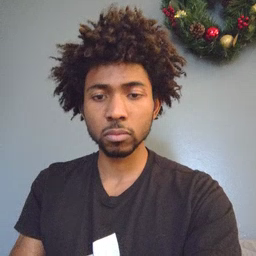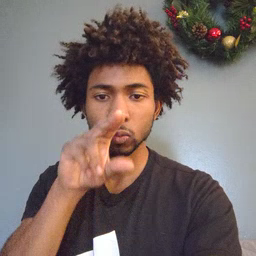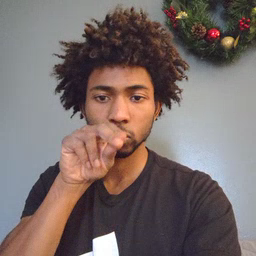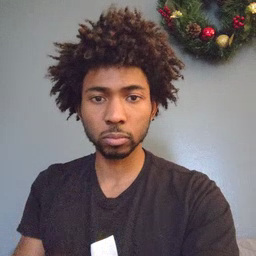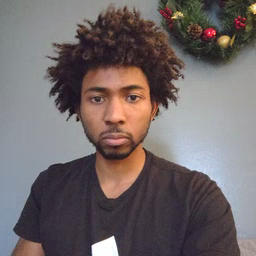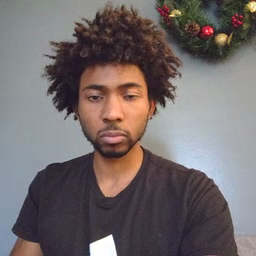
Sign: duck